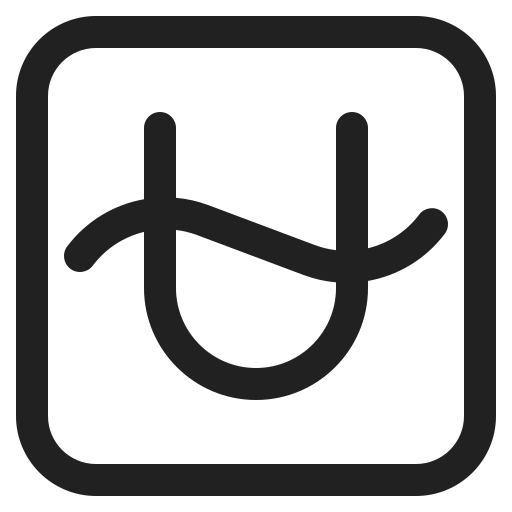
ophiuchus high contrast